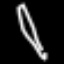
Label: pencil